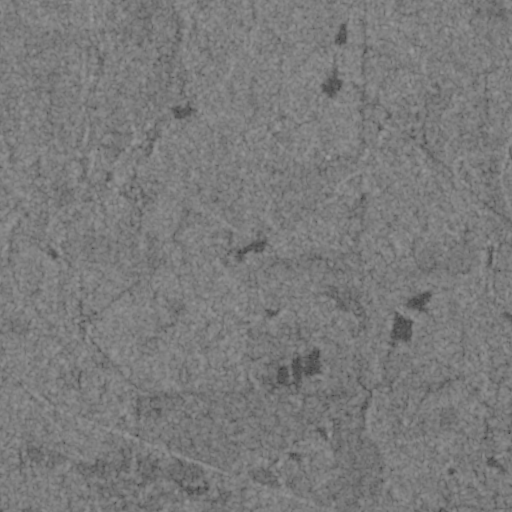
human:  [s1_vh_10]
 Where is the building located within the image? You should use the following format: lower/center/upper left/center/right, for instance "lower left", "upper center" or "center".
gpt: The building is located in the upper right of the image.
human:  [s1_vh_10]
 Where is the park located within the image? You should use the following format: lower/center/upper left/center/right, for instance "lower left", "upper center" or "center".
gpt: There is no park in the image.

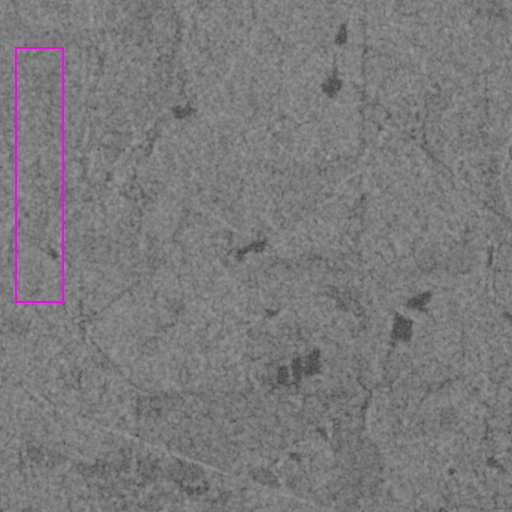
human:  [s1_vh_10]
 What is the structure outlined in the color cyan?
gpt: There is no cyan outline.
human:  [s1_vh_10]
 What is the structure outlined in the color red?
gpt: There is no structure outlined in red.